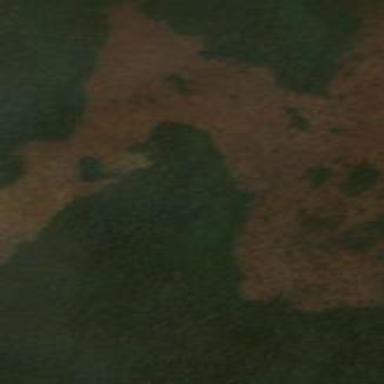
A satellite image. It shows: Savanna grassland.